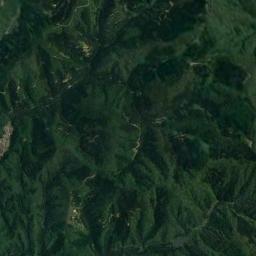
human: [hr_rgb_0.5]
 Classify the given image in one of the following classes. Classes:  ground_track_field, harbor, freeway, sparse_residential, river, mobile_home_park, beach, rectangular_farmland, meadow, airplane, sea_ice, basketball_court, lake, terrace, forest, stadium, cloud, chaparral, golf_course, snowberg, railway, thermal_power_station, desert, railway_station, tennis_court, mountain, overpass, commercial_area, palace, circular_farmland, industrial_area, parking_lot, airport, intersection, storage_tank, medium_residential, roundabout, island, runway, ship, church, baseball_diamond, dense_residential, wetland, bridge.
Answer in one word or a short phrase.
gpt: mountain